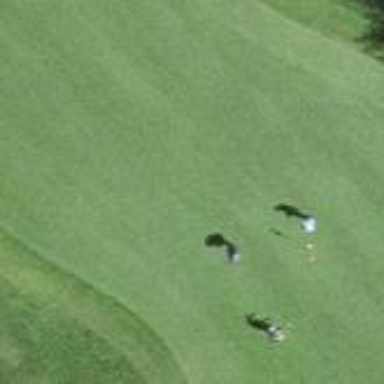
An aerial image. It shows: Golf green.